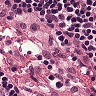
Metastatic tissue present: no